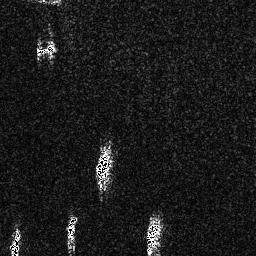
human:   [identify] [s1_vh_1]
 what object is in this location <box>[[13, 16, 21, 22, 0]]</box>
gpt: <ref>1 small ship at the top left</ref>